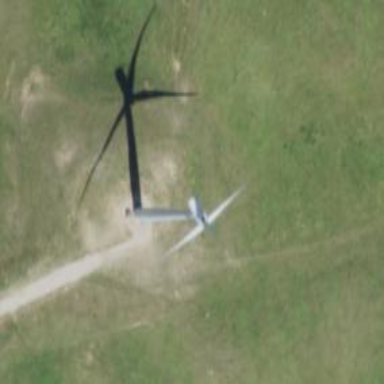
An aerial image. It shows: Wind generator with horizontal axis. The generator is wind turbine.